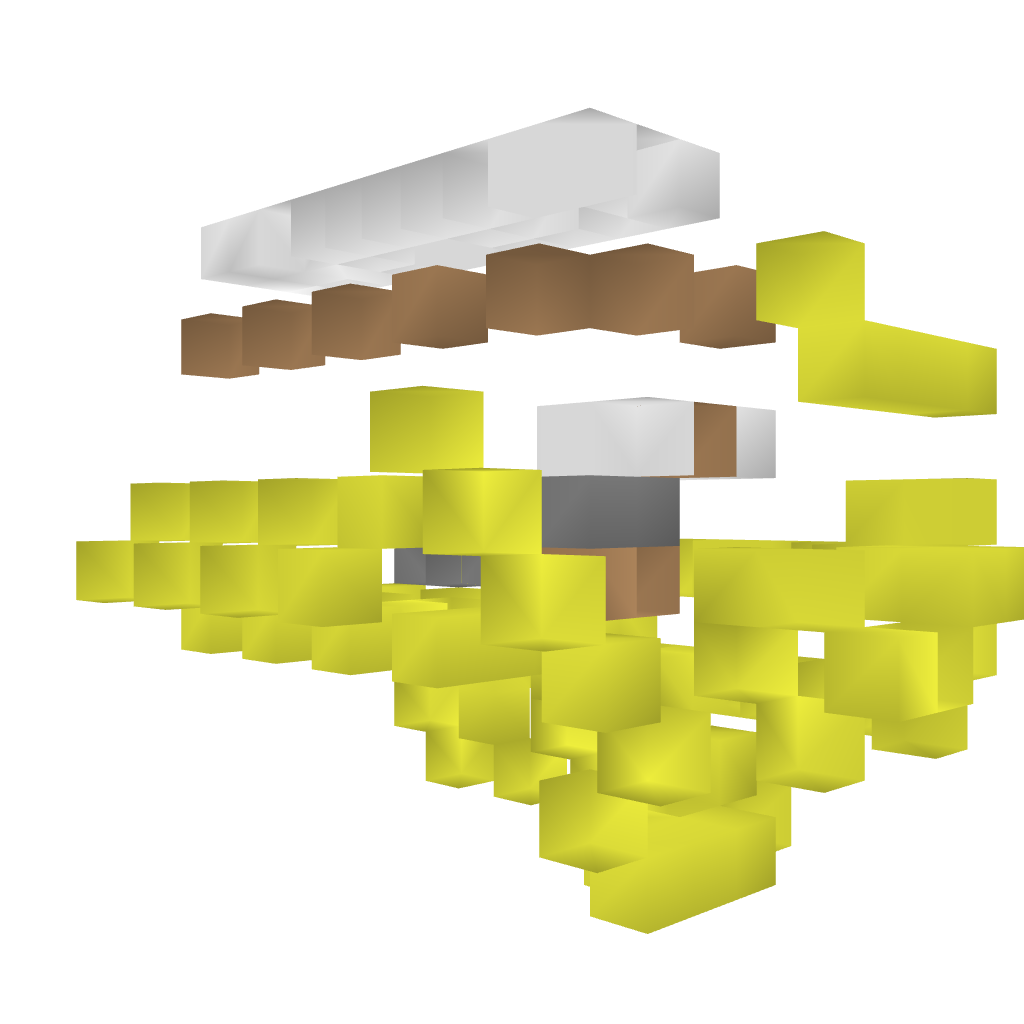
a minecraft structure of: Casino Machine 02 bad low quality